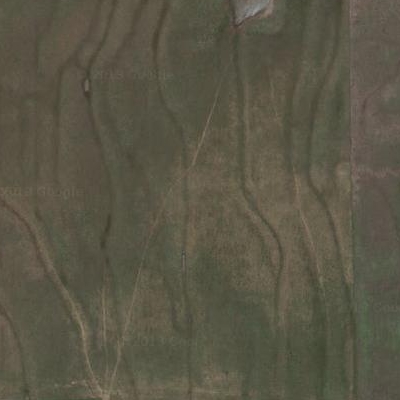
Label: aGrass